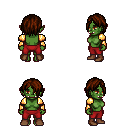
a pixel art fantasy rpg character, female body template, orc, green skin, gold arm armor, red pants, brown bangs hairstyle, brown shoes, four views (front, back, left, right), 2x2 character sprite sheet, small pixel art, hard edges, no anti-aliasing